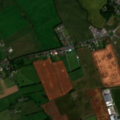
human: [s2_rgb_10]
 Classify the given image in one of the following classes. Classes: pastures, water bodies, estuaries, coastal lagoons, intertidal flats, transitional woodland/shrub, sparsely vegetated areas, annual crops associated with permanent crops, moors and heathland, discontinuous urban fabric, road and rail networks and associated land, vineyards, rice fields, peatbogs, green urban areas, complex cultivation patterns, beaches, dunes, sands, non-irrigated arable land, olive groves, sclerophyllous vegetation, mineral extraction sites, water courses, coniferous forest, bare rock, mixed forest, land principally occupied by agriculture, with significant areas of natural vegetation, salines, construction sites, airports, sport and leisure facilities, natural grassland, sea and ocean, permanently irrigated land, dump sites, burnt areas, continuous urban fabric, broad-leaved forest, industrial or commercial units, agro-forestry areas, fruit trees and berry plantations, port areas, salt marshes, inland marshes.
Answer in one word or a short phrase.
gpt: discontinuous urban fabric, non-irrigated arable land, pastures